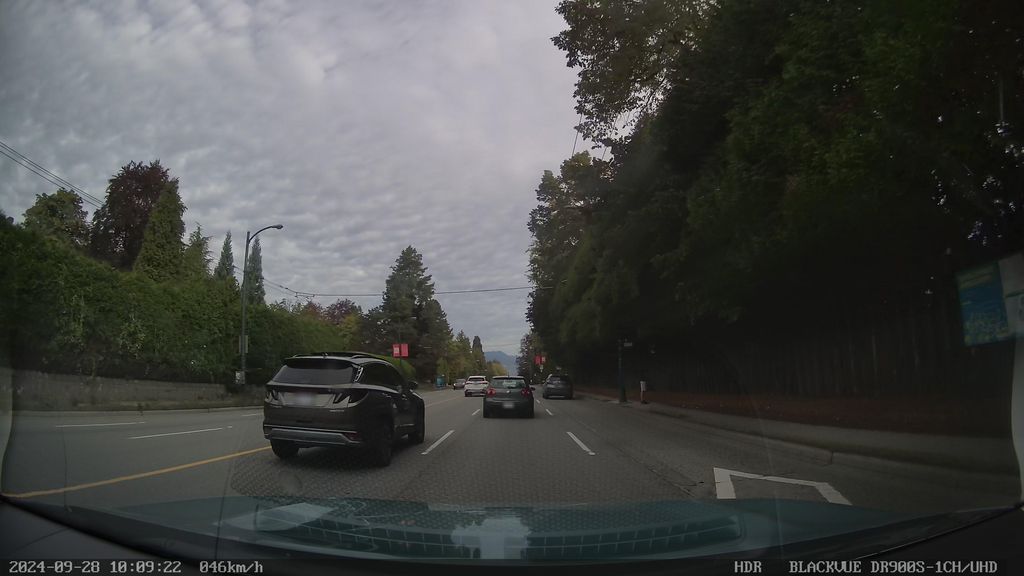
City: vancouver